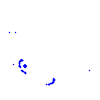
Particle: proton